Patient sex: M
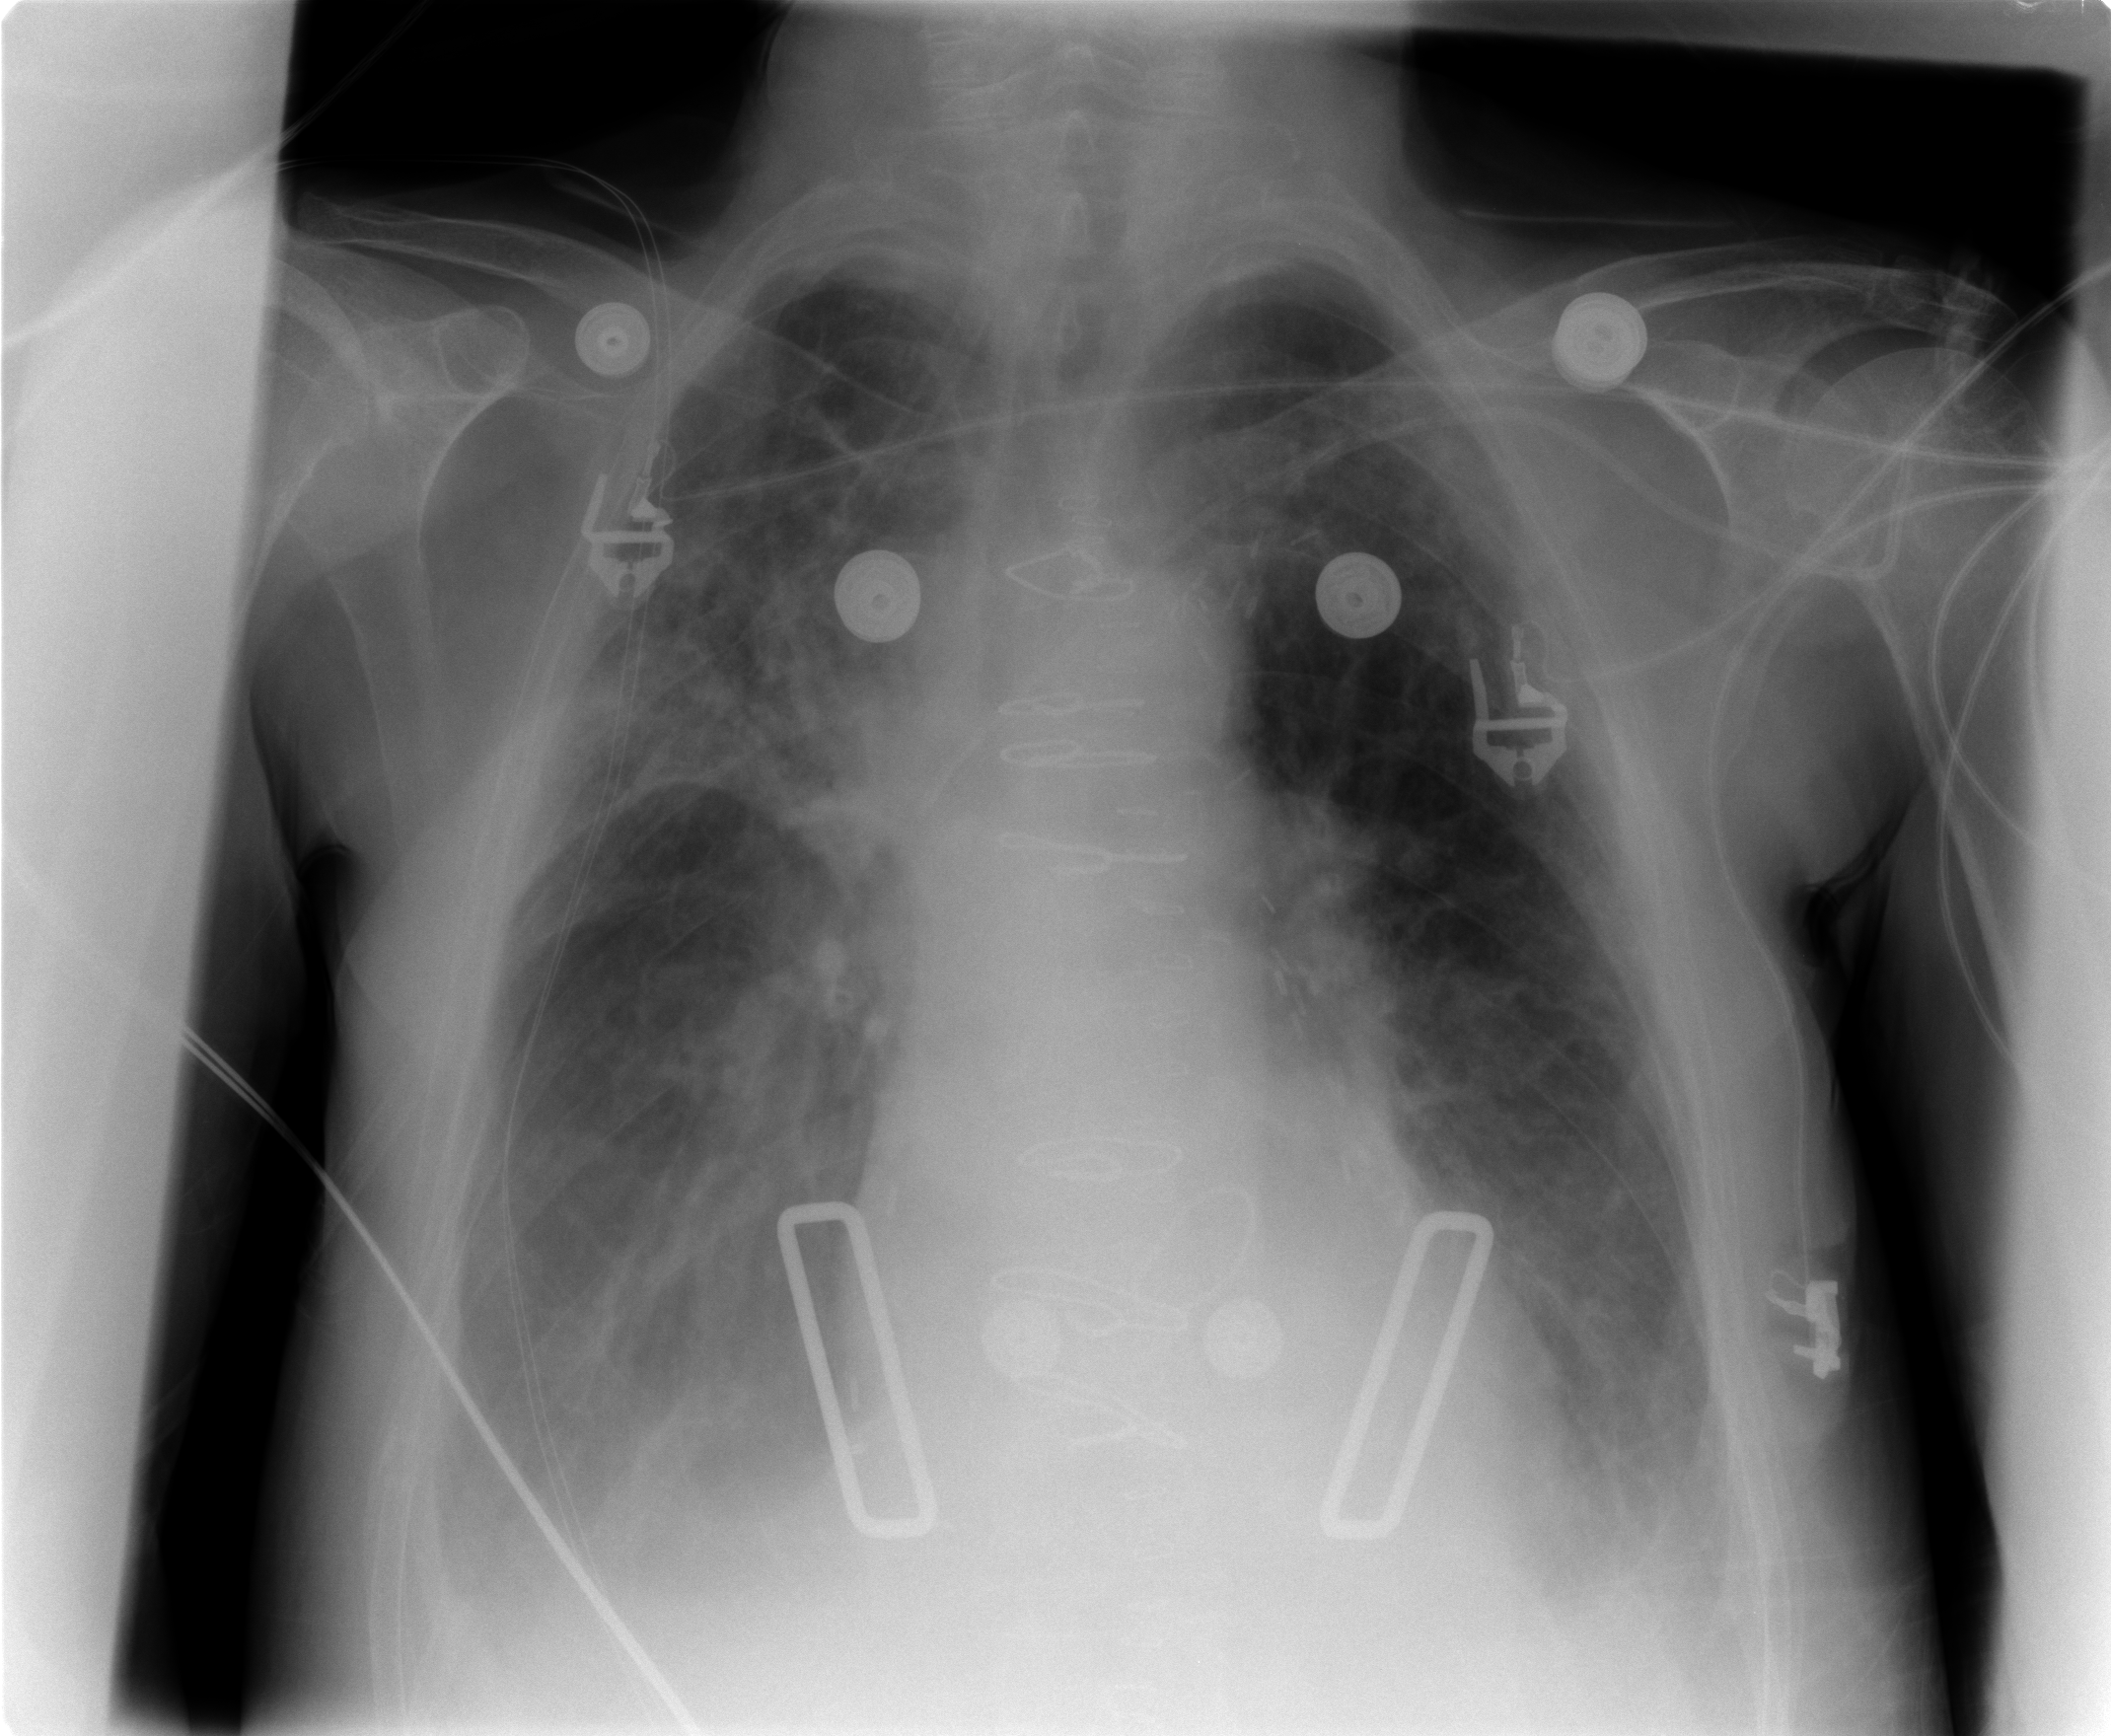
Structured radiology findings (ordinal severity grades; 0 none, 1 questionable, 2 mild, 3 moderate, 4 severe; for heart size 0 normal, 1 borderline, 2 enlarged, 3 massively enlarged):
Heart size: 0
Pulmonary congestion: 0
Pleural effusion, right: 2
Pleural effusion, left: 2
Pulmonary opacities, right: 3
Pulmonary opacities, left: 2
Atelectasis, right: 2
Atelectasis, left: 2